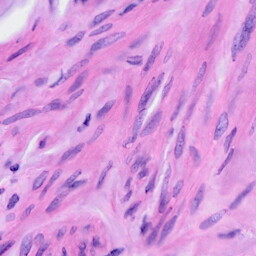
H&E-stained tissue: Ovarian